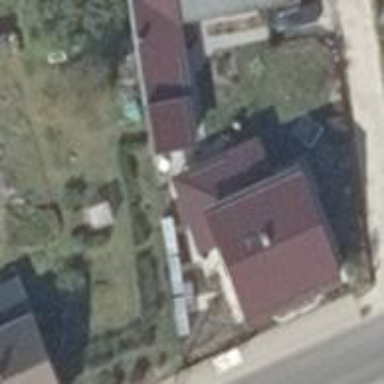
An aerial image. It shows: Simple and straightforward house.